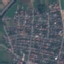
Land use / land cover: Residential